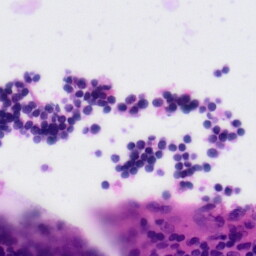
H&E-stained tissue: Tonsil